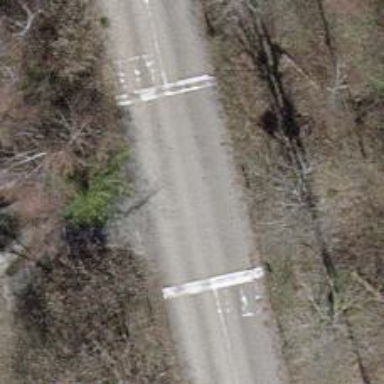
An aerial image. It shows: Traffic calming table.